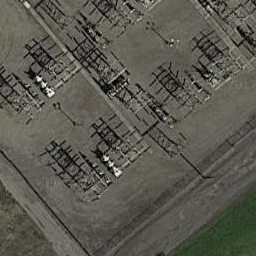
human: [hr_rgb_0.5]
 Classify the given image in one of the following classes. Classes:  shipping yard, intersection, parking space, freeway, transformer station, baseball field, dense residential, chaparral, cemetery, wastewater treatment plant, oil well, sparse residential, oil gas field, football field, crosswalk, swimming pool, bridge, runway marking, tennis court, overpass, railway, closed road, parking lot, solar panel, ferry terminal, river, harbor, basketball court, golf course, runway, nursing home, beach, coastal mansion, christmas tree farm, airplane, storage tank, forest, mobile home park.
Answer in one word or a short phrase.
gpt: transformer station